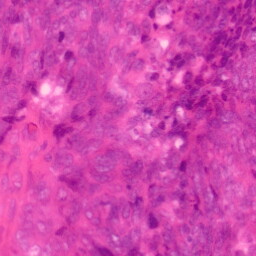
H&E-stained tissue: Colon